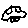
Label: car